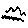
Label: zigzag